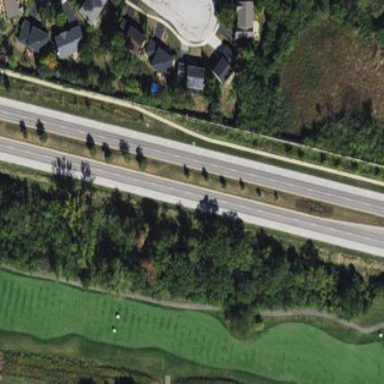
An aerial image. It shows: Well-maintained grassy area designated for golfing. It is mown fairway used for the sport of golf.